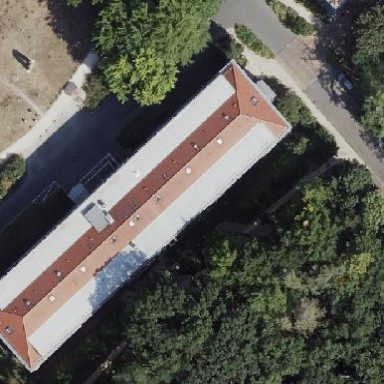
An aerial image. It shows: Detached building.